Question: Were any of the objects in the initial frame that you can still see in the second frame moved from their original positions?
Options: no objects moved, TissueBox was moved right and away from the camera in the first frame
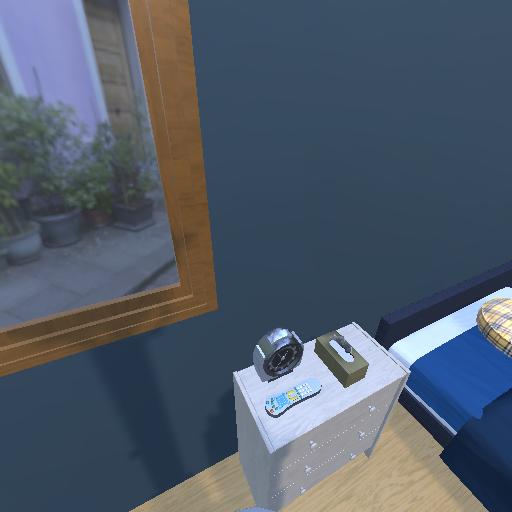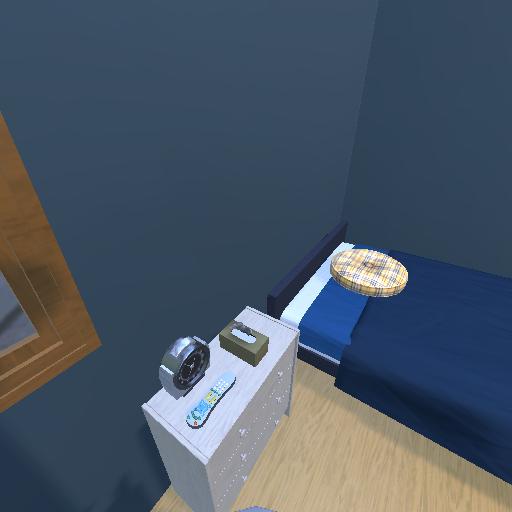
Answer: no objects moved